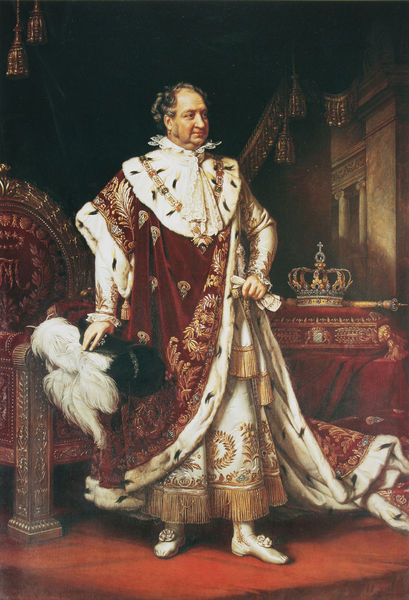
Titel: König Max I. im Ornat
Künstler: Joseph Karl Stieler
Standort: München
Institution: Bayerische Staatsgemäldesammlungen
Schlagwörter: blau, feder, gemälde, hand, mann, schatten, umhang, weiß, grün, ocker, braun, frankreich, grau, handschuh, handschuhe, hut, kleid, licht, profil, schmuck, schwarz, stuhl, säule, säulen, tisch, blick, haus, rot, beige, ornament, teppich, alt, bart, wand, arm, barock, federn, hermelin, kragen, pelz, samt, bildnis, hände, portrait, porträt, vorhang, figur, fransen, gewand, gold, haare, interieur, kordeln, mantel, reich, sessel, stehend, stickerei, stoff, adel, klassizismus, borte, edelsteine, krone, rokoko, seide, beine, federbusch, federhut, kopfbedeckung, schleppe, füße, lehne, haltung, schuhe, kette, mauer, pilaster, friedrich, kaiser, kissen, könig, thron, dick, polster, face, manteau, dekor, floral, verzierung, robe, kordel, quaste, kontrapost, stolz, fuss, gepunktet, bayern, lockig, napoleon, helm, koteletten, herrscher, nerz, kopfputz, kranz, ölmalerei, brokat, geheimratsecken, halbglatze, ganzfigur, gesims, halbprofil, wohlhabend, schloß, prinz, chaise, rouge, baldachin, strumpfhosen, weinrot, schriftstück, vorhand, ornamentik, hermelinmantel, couronne, kaiserkrone, joseph, insignien, krönungsmantel, zepter, quasten, szepter, alabaster, max, roi, maximilian, hermine, max i. joseph, max joseph, pfalz, herrscherbildnis, plume, maximilian i., attribute, ordenskette, belaibt, betagt, bildnus, birkenfeld, buonaparte, corona, harmelin, idol, korona, kreiuz, königskrone, reichsinsignien, zweibrücken, zobel, standportrait, fourrure, trone, royal, krönungsornat, monarchie, 19. jahrhundert, quastel, quatteln, kordelb, chave, insiegnien, könig max, federut, könig maximilian, vater ludwigs i., hermellin, monarque, legat